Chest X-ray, PA view. Patient: 64 years old, sex M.
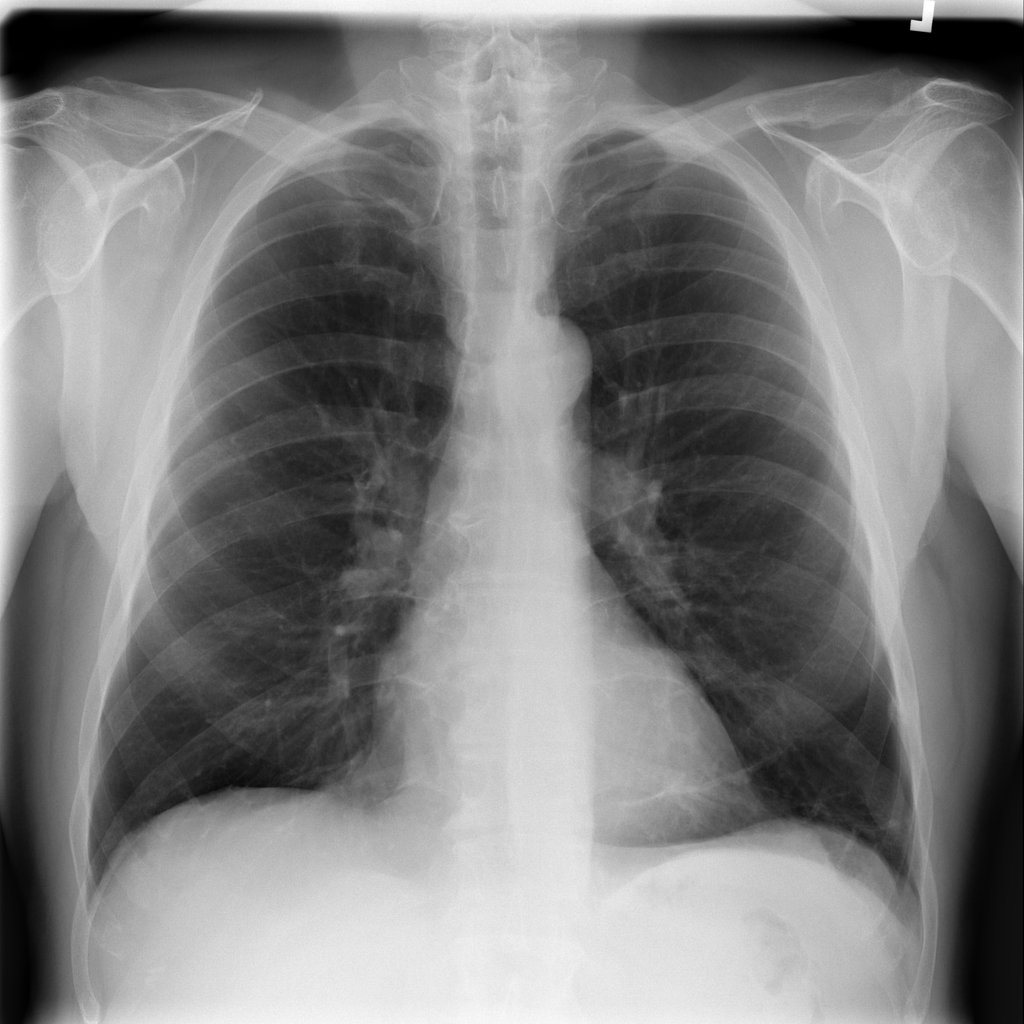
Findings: No Finding